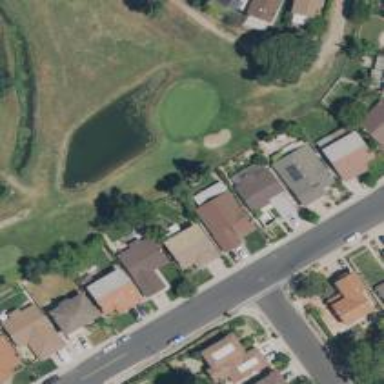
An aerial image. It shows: Golf hole.